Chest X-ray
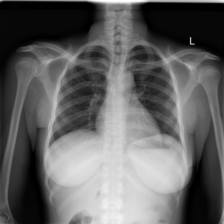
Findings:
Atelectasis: negative
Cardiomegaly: negative
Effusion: negative
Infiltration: negative
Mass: negative
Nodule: negative
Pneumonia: negative
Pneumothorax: negative
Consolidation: negative
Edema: negative
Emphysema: negative
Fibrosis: negative
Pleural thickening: negative
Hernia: negative